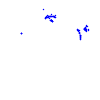
Particle: kaon